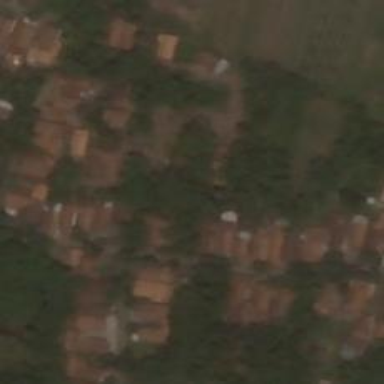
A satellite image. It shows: Village.